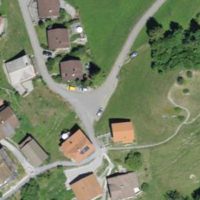
EUNIS habitat code: 54
Species observed at this site:
Volucella bombylans
Lysandra coridon
Turdus merula
Lasiommata megera
Phoenicurus ochruros
Polyommatus icarus
Silene dioica
Epistrophe grossulariae